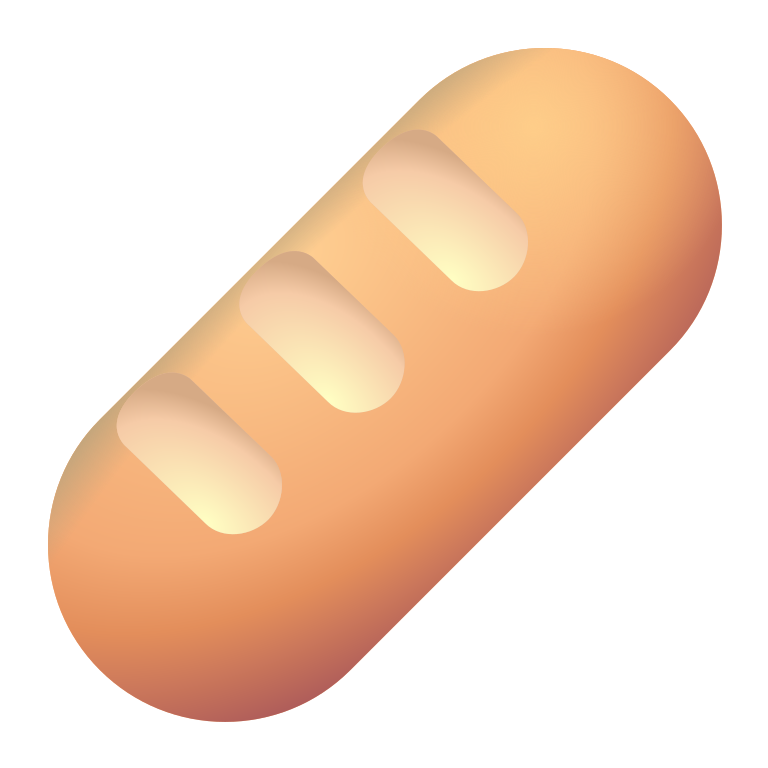
baguette bread color